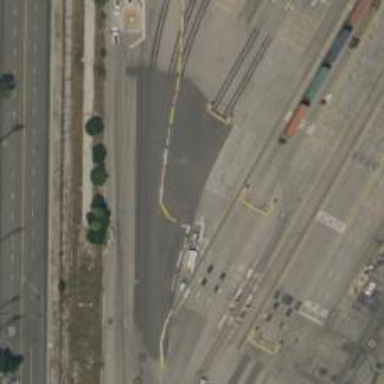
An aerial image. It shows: Railway yard used for servicing trains.